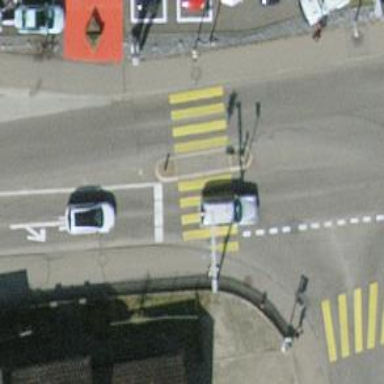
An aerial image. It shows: Crossing with traffic signals and central island.